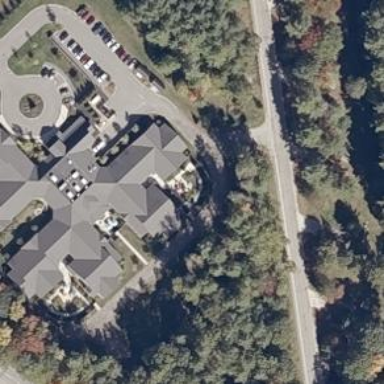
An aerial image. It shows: Building that serves as nursing home.